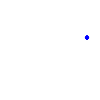
Particle: pion